Question: Find the area of the following quadrilateral, where all points are on integers. The result is rounded to 1 decimal place
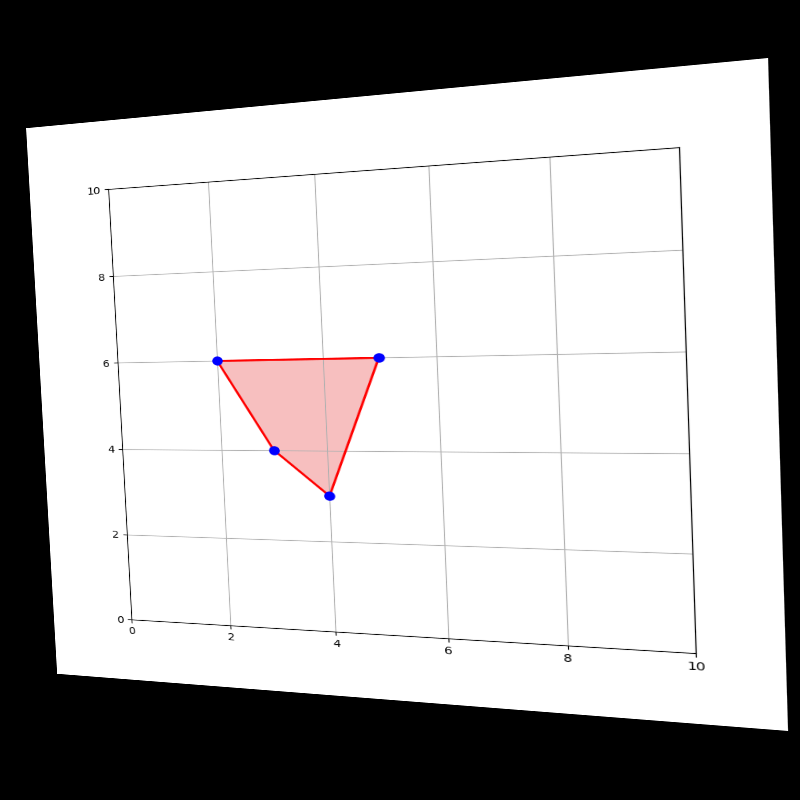
Answer: 5.0